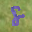
Label: 8